七年级 · 画法几何学
将一副三角板按如图放置, 则下列结论: (1)如果 $\angle 2=30^{\circ}$, 则有 $A C / / D E$;

(2) $\angle B A E+\angle C A D=180^{\circ}$; (3) 如果 $B C / / A D$, 则有 $\angle 2=30^{\circ}$; (4)如果 $\angle C A D=150^{\circ}$, 必有 $\angle 4=\angle C$. 正确的有 ( )

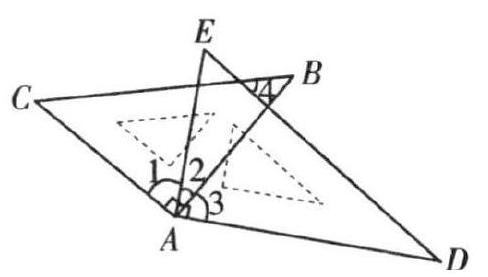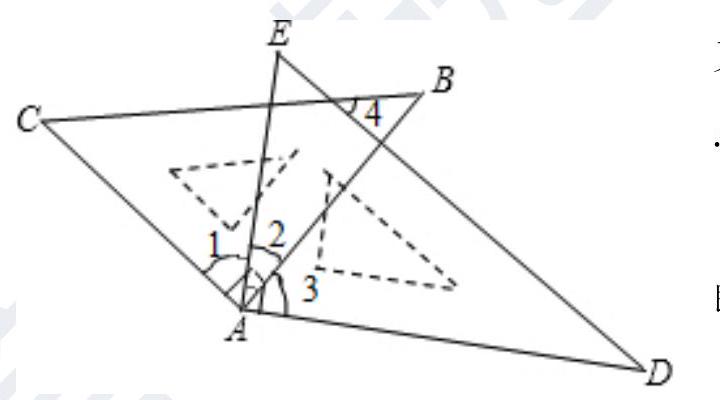
A. (1)(2)
B. (1)(3) 4 )
C. (2)(3)
D. (1)(2)(3)
答案: A
解析: 解: $\because \angle 2=30^{\circ}$,

$\therefore \angle 1=60^{\circ}$,

$\therefore \angle 1=\angle E$,

(1) 正确;

$\because \angle 1+\angle 2=90^{\circ}, \angle 2+\angle 3=90^{\circ}$,

又 $\because \angle E=60^{\circ}$, $\therefore A C \| D E$, 故

即

$\angle B A E+\angle C A D=\angle 1+\angle 2+\angle 2+\angle 3=90^{\circ}+90^{\circ}=180^{\circ}$, 故(2)正确;

$\because B C \| A D$,

$\therefore \angle 1+\angle 2+\angle 3+\angle C=180^{\circ}$,

又 $\because \angle C=45^{\circ}, \angle 1+\angle 2=90^{\circ}$,

$\therefore \angle 3=45^{\circ}$,

$\therefore \angle 2=90^{\circ}-45^{\circ}=45^{\circ}$, 故(3)错误;

$\because \angle D=30^{\circ}, \angle C A D=150^{\circ}$,

$\therefore \angle C A D+\angle D=180^{\circ}$,

$\therefore A C \| D E$,

$\therefore \angle 4=\angle C$, 故(4)正确.

故选 $A$.